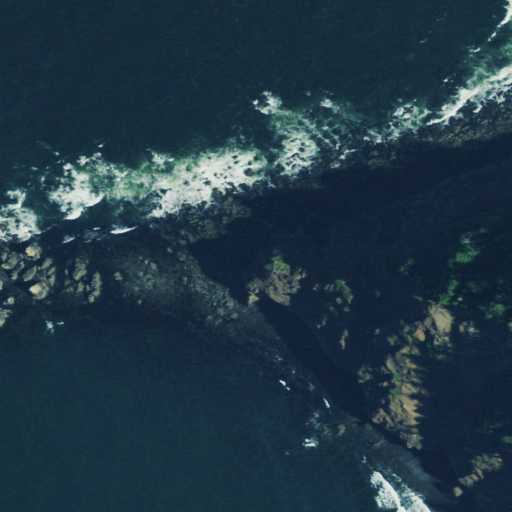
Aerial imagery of cape in Oregon named Tillamook Head containing open water, barren land, grassland, and evergreen forest